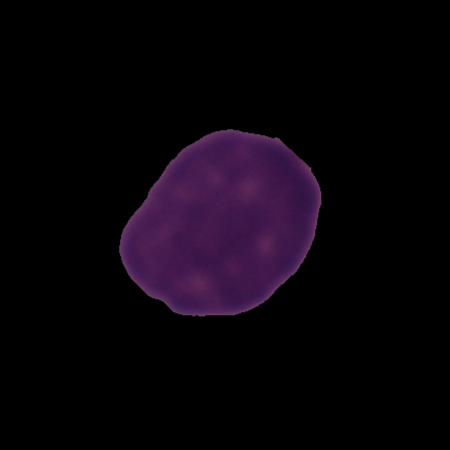
Label: healthy